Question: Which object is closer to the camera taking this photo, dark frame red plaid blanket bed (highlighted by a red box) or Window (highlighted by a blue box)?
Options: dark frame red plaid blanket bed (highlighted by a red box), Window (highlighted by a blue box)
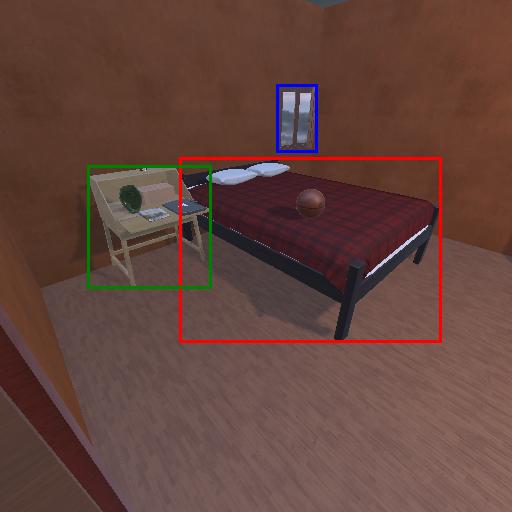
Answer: dark frame red plaid blanket bed (highlighted by a red box)